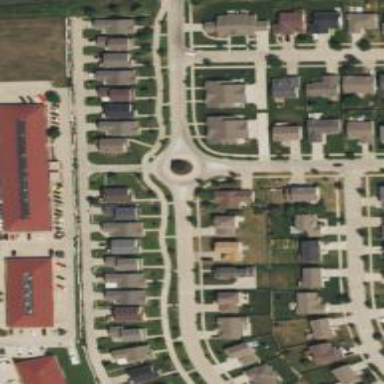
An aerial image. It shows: Residential road with roundabout.